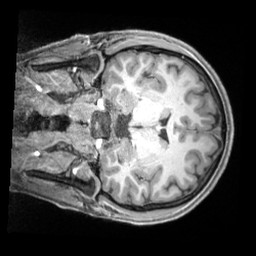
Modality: T1w
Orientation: coronal
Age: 21
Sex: male
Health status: ill
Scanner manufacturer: siemens
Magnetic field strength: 3 T
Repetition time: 2.2 s
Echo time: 0.00218 s